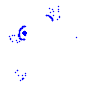
Particle: electron